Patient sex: F
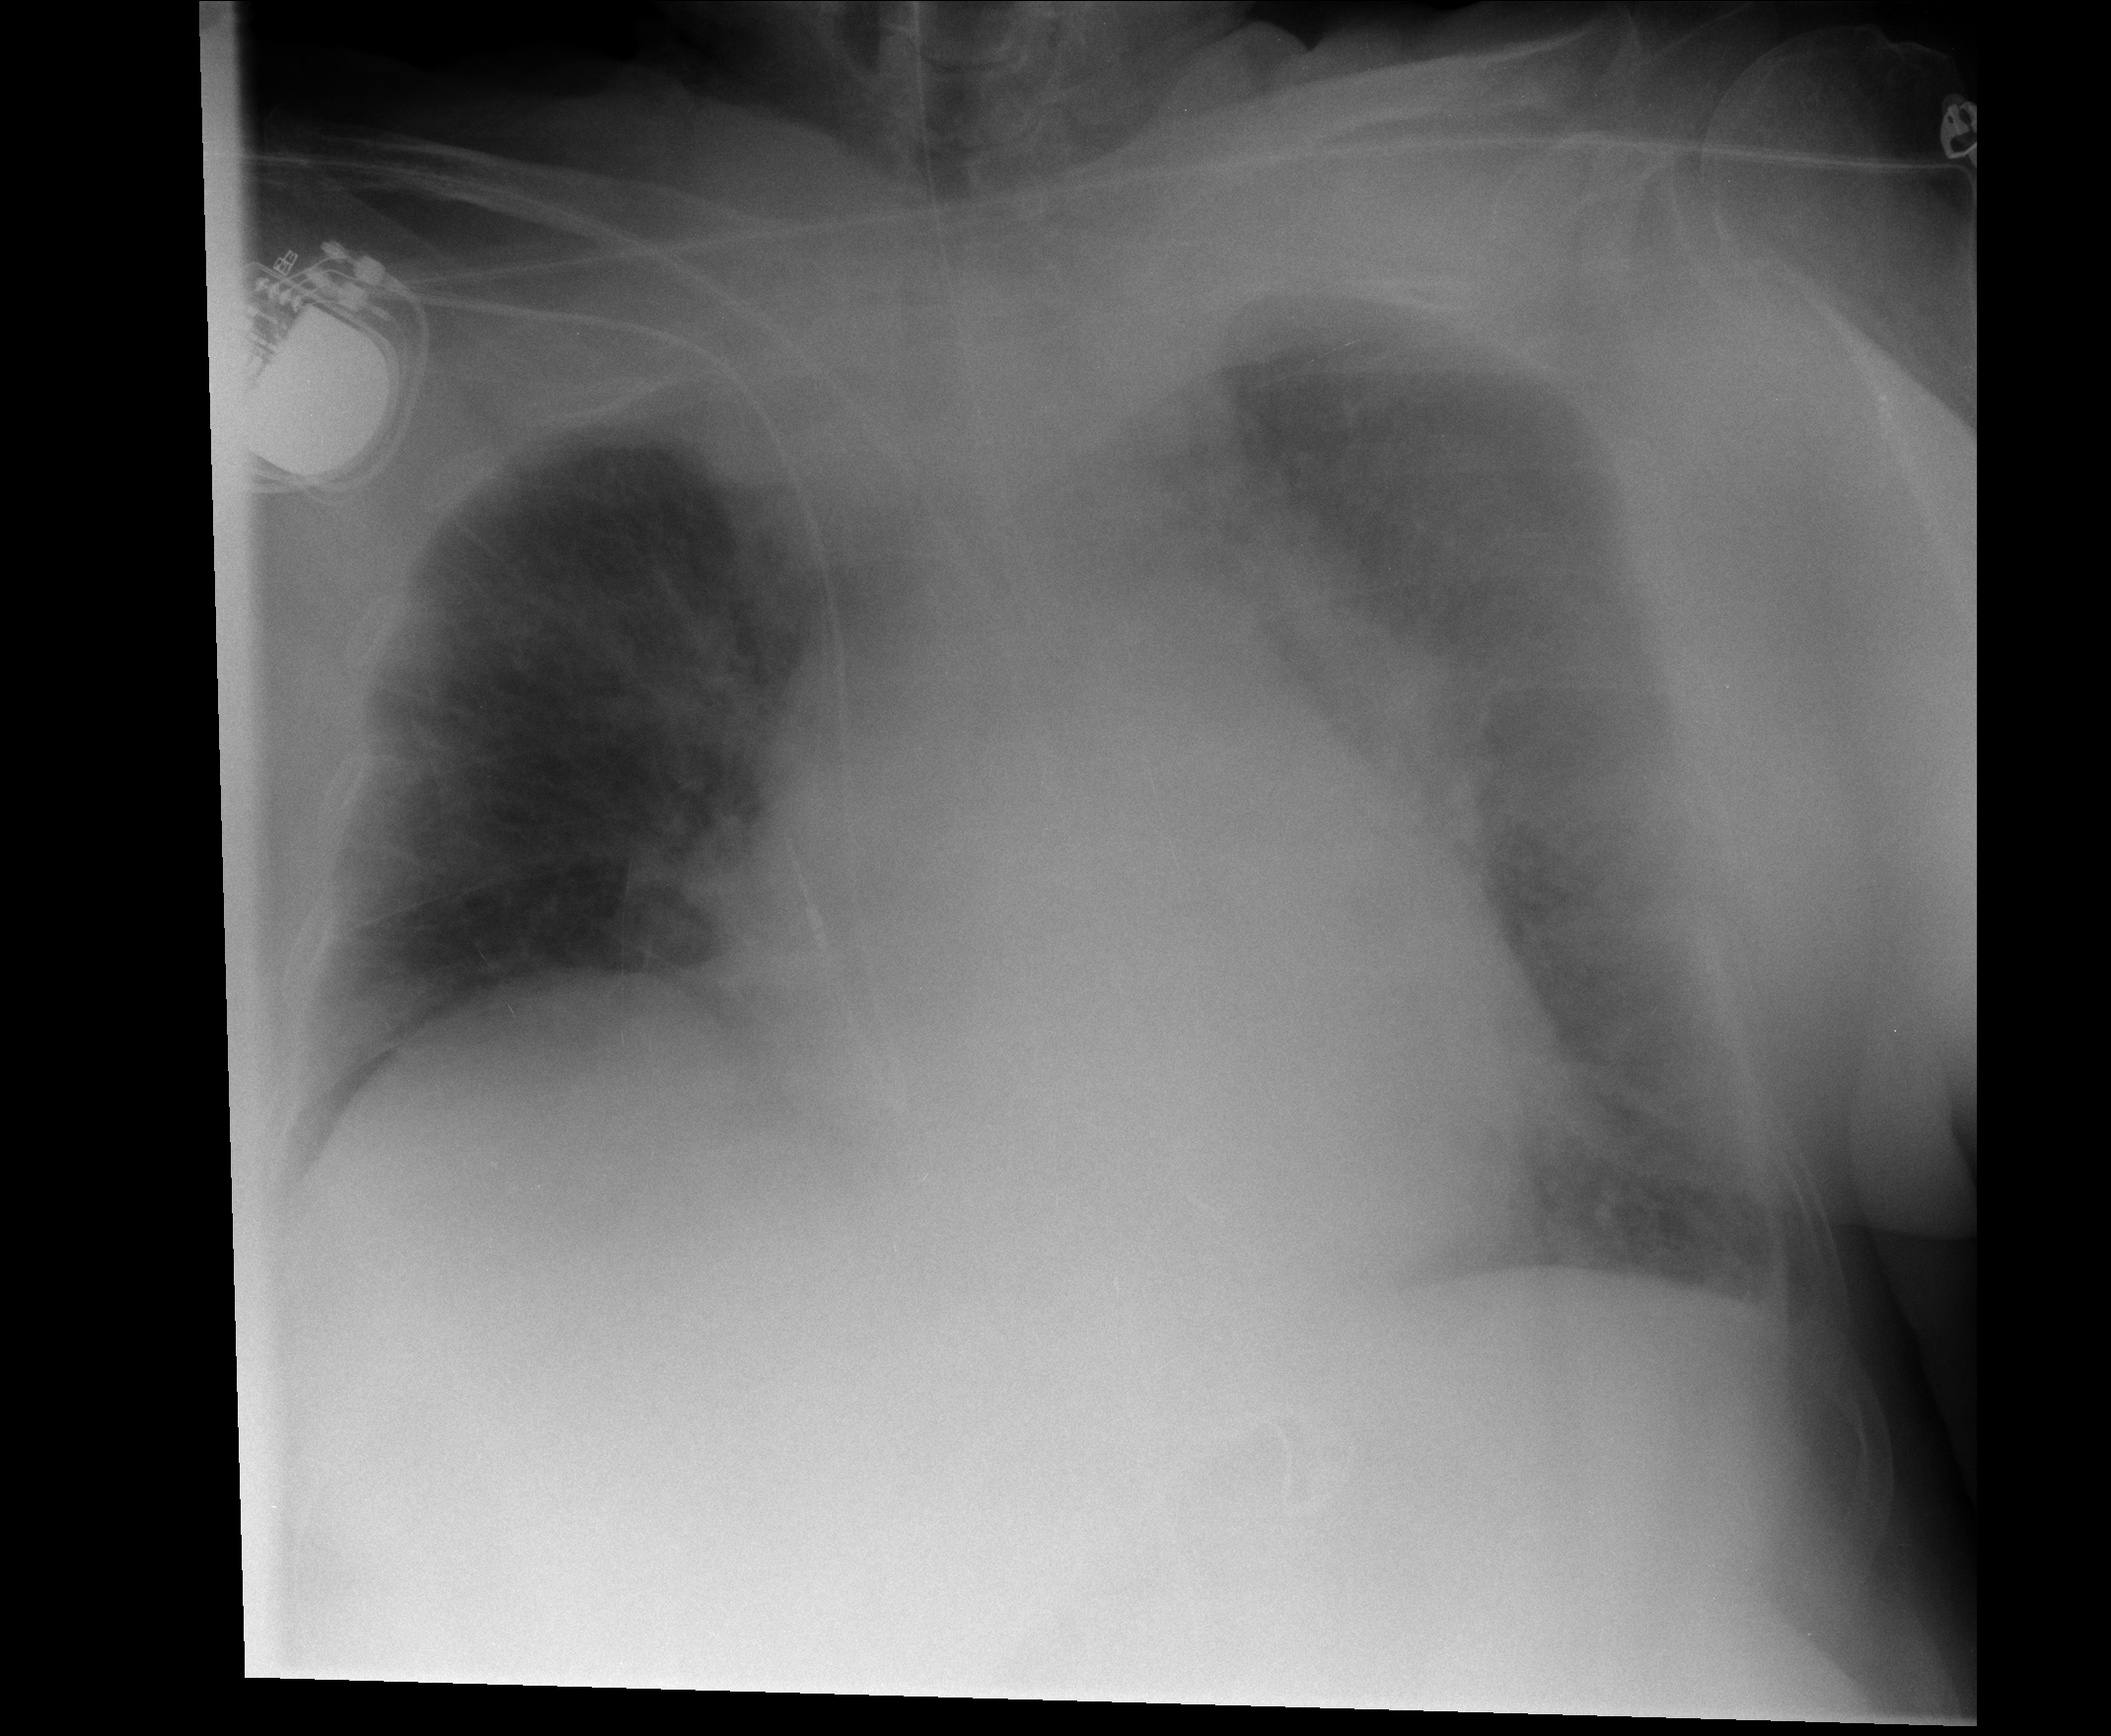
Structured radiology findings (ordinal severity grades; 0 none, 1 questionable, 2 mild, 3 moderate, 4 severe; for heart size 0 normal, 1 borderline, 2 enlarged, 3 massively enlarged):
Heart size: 2
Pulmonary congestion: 2
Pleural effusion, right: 0
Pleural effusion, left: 0
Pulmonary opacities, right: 2
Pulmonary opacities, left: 2
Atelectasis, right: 0
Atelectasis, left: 0